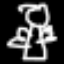
Label: angel